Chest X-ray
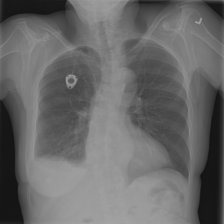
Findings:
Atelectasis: negative
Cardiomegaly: negative
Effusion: negative
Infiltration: negative
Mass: negative
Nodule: negative
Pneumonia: negative
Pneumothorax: negative
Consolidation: negative
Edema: negative
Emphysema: negative
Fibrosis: negative
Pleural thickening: negative
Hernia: negative